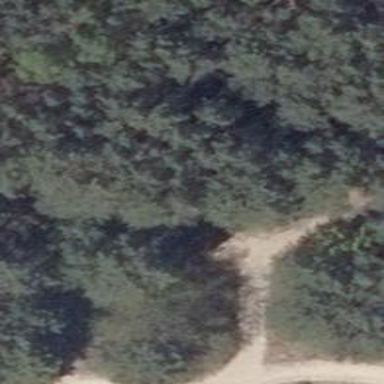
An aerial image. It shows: Sandy path.